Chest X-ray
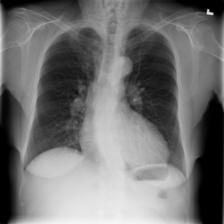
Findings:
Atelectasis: negative
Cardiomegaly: negative
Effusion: negative
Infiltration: negative
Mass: negative
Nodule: negative
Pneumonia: negative
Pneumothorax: negative
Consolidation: negative
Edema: negative
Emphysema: negative
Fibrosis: negative
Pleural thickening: negative
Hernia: negative